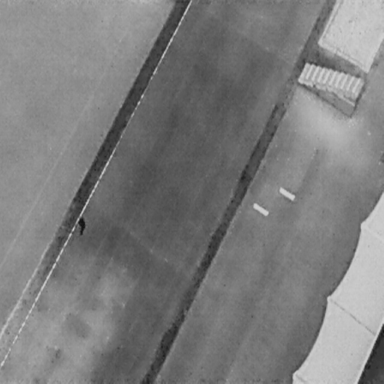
There is a Person in the infrared image.